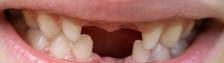
Condition: hypodontia